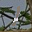
Label: 1